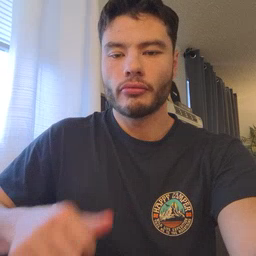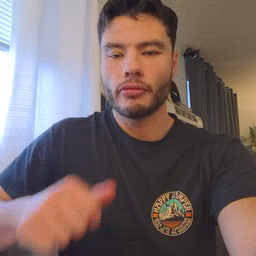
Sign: stay